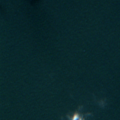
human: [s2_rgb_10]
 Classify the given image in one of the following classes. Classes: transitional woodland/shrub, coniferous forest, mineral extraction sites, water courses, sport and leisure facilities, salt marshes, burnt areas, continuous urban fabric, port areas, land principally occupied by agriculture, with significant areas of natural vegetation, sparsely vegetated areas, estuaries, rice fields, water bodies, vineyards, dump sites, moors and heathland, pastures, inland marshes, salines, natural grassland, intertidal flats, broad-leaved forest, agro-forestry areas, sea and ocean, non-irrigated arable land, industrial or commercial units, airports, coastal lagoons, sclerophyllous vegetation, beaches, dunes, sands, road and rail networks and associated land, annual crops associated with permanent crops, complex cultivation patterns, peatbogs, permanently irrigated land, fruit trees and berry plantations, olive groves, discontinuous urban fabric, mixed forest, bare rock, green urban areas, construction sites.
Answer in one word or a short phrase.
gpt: sea and ocean